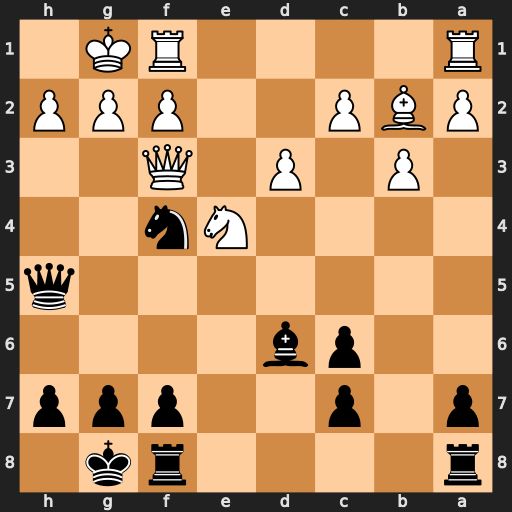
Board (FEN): r4rk1/p1p2ppp/2pb4/7q/4Nn2/1P1P1Q2/PBP2PPP/R4RK1
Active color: b
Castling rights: -
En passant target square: -
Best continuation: Ne2+ Kh1 Qxh2#